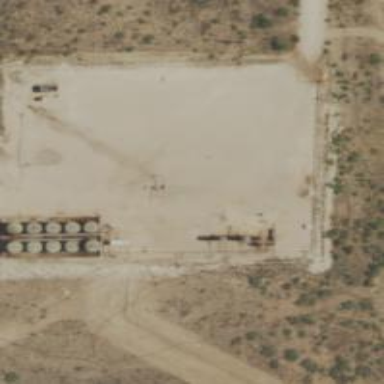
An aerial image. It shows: Petroleum well.